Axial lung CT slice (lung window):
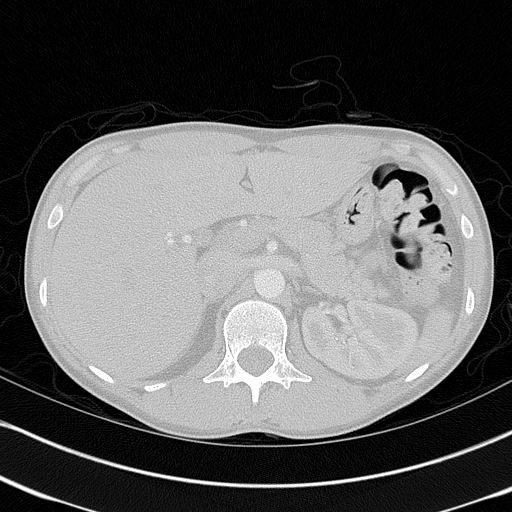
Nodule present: no